Question: I am wondering if anybody can help me with designing an editText like the following:

Note the red vertical line meant to show the obligatory field.
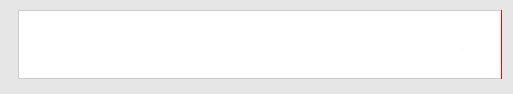
Answer: I recreated what you are looking for through the layout and it may not be exactly what you are looking for. I gave it a try because I thought it looked pretty good.
This is how it looks when created

'''
<RelativeLayout
android:layout_width="match_parent"
android:layout_height="wrap_content"
android:layout_margin="16dp"
android:background="#d2d2d2">
<EditText
android:layout_width="match_parent"
android:layout_height="54dp"
android:layout_margin="1dp"
android:paddingLeft="16dp"
android:gravity="center_vertical"
android:background="#fff"
android:textColor="#6d6d6d"/>
<view
android:layout_width="1dp"
android:layout_height="56dp"
android:layout_alignParentRight="true"
android:background="@android:color/holo_red_dark"/>
</RelativeLayout>
'''